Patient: sex F, age 69
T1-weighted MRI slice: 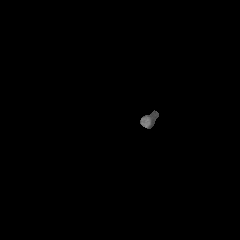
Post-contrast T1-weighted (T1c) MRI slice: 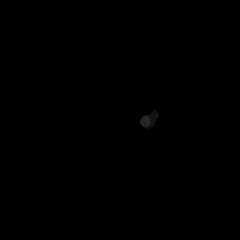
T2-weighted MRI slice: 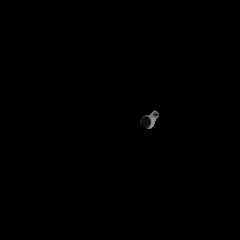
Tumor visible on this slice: no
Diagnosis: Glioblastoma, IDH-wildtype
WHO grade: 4